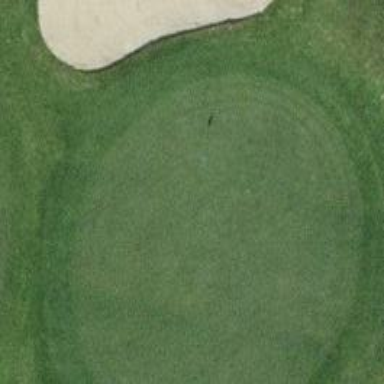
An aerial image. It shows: Golf green.